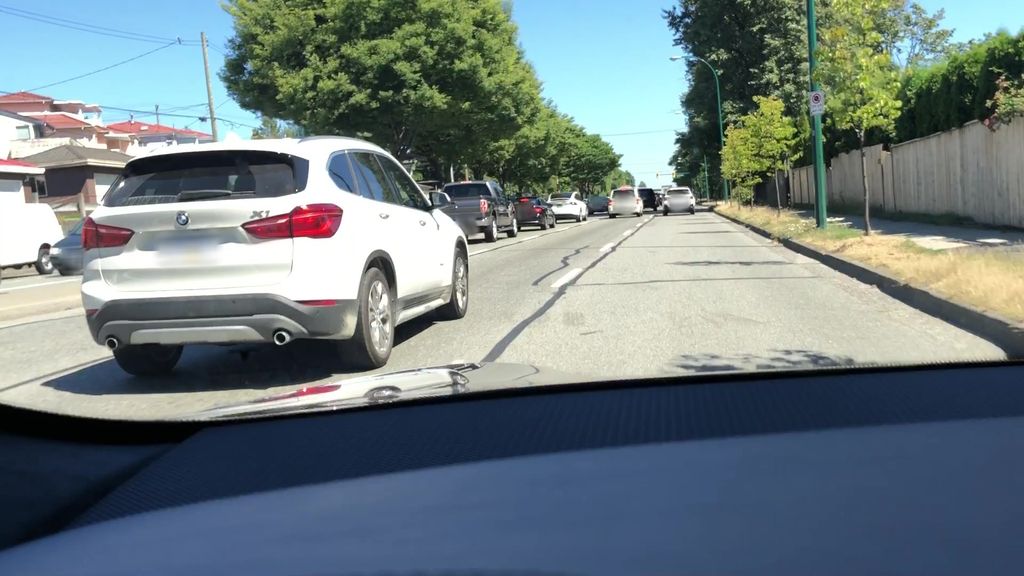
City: vancouver